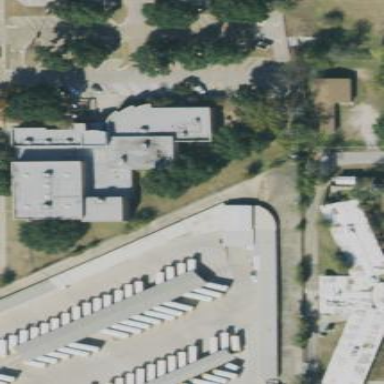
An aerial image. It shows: Fitness center building.